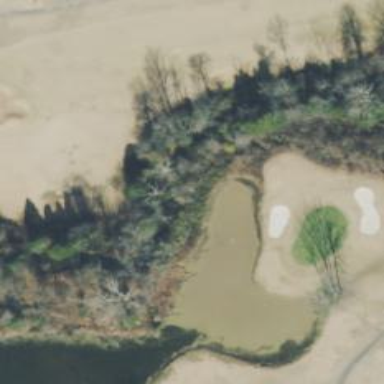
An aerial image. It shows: Scenic golf fairway.